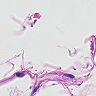
Metastatic tissue present: no